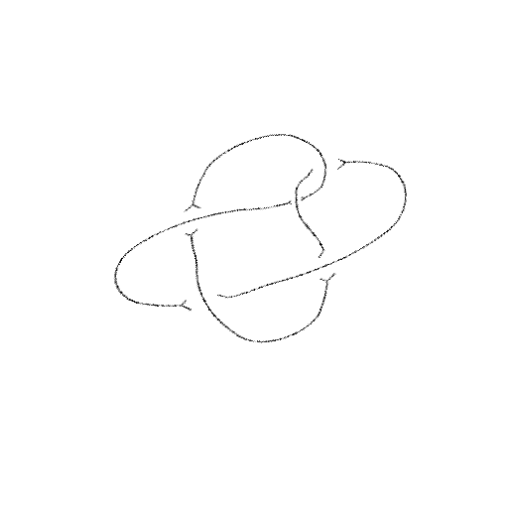
Crossing number: 5